Question: it is possible to check use network provided values chekbox pro-grammatically?I want to check that checkbox using code.How can I do it?

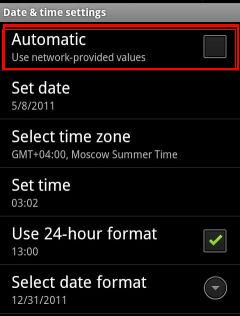
Answer: Try this:
'''
YourActivity.this.startActivity(new Intent(Settings.ACTION_DATE_SETTINGS));
'''
It is not possible to enable it directly from your code. This code will help you to automatically go to that screen.You can then check or uncheck it and then return back to the your screen.